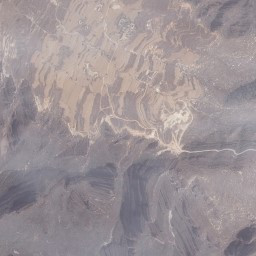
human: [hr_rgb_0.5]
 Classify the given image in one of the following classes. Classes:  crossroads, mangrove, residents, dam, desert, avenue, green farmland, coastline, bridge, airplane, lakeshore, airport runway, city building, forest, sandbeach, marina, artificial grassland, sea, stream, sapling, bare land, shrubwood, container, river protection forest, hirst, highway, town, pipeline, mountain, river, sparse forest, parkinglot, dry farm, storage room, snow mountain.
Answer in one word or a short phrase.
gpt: mountain